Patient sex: M
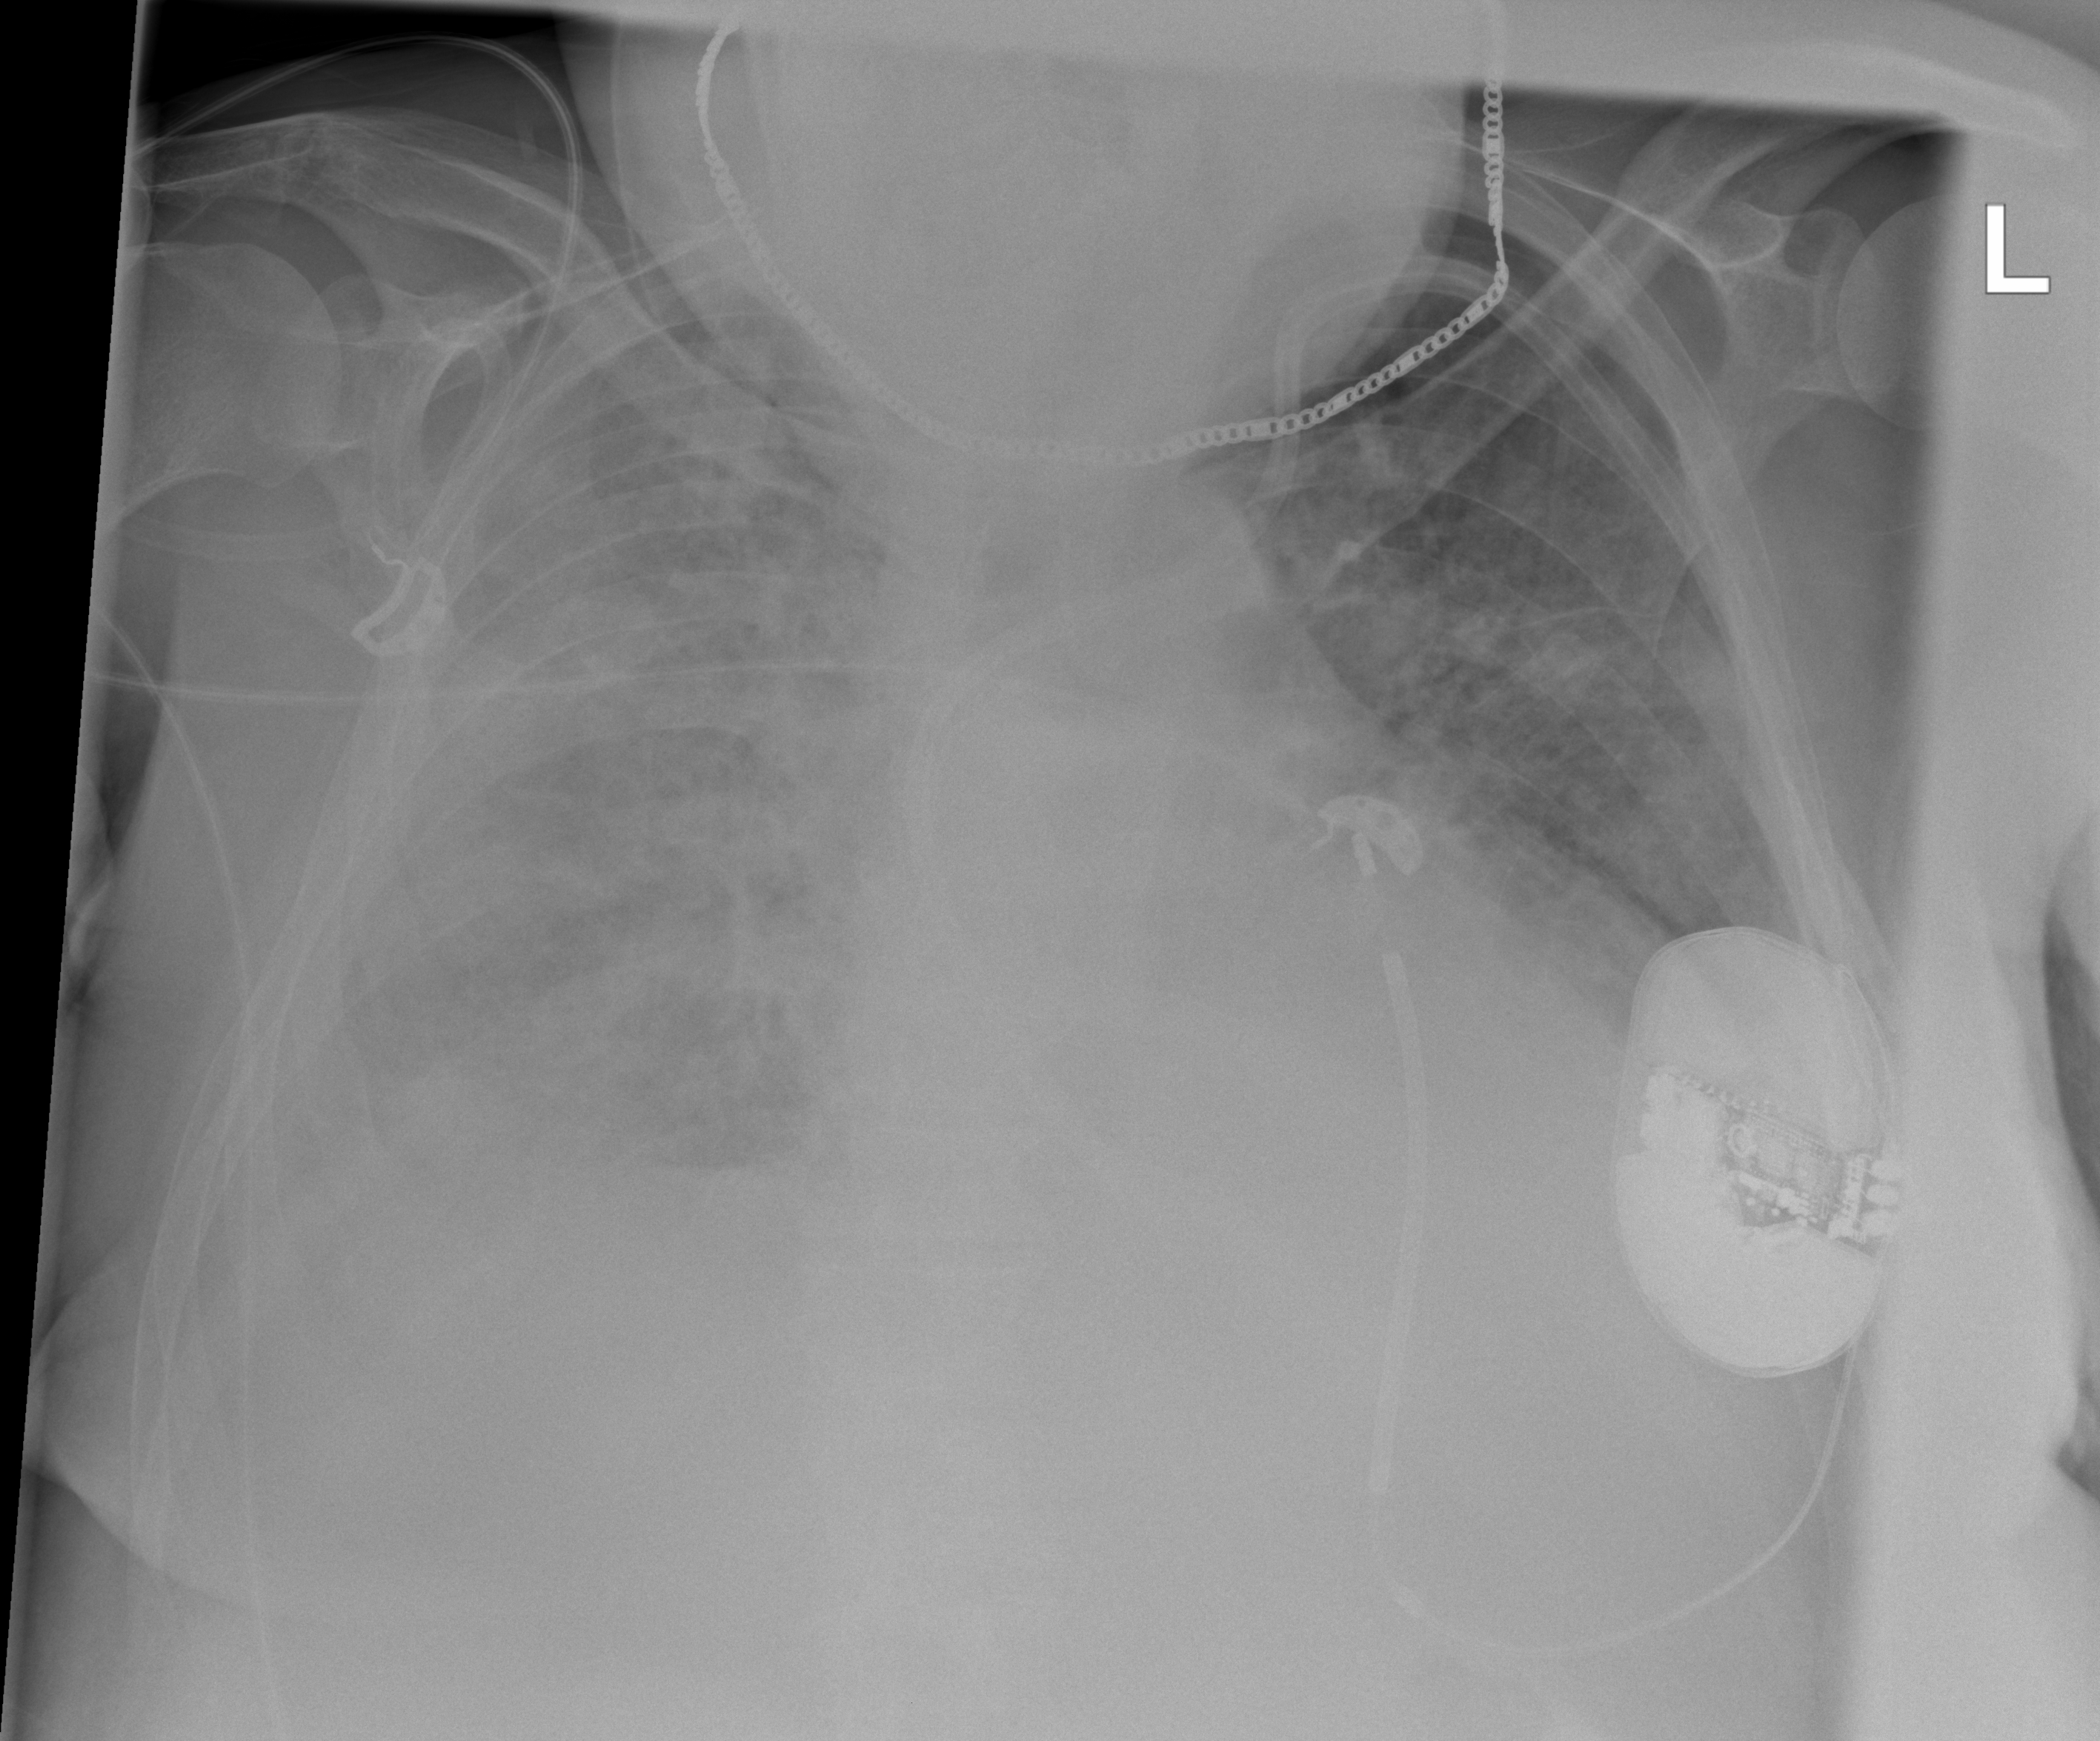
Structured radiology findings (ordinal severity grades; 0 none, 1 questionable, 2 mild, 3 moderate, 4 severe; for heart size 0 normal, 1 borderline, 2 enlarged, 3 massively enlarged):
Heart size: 2
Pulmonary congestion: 2
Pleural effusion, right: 3
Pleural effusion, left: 2
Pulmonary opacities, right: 3
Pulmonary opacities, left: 2
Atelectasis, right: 3
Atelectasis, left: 2